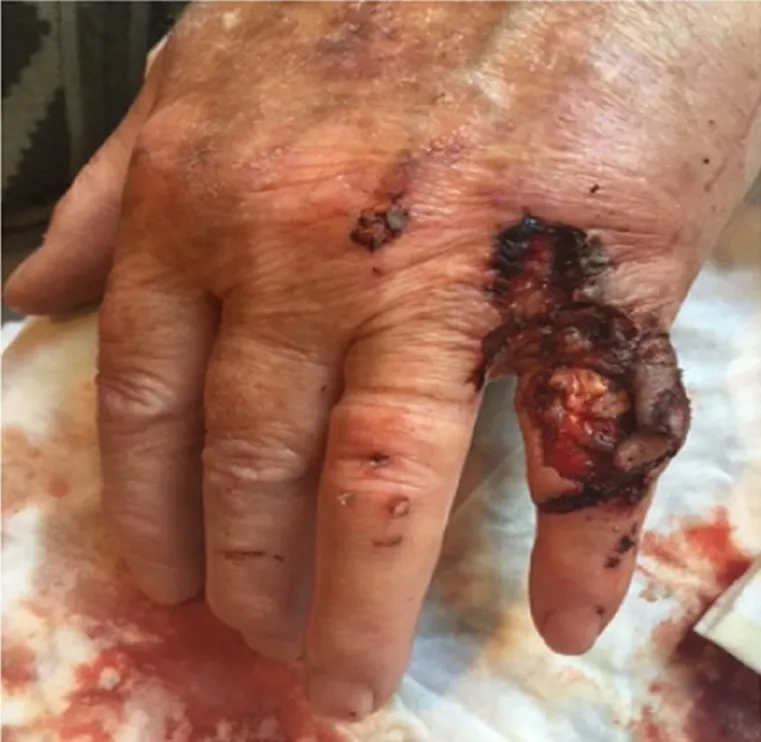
First appearance on clinical consultation at the emergency department.
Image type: medical_photograph (other_medical_photograph)